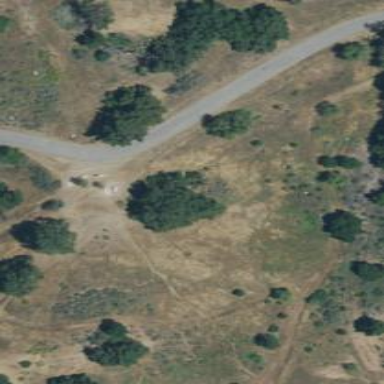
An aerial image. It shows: Disc golf tee area.